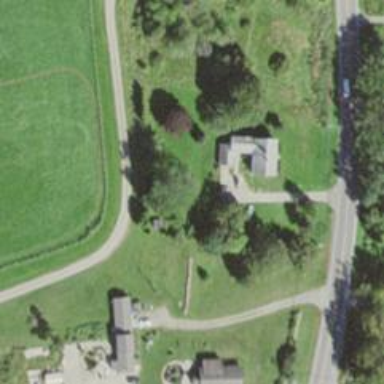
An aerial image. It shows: Residential driveway used as service road.